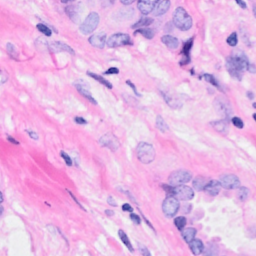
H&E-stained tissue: Breast